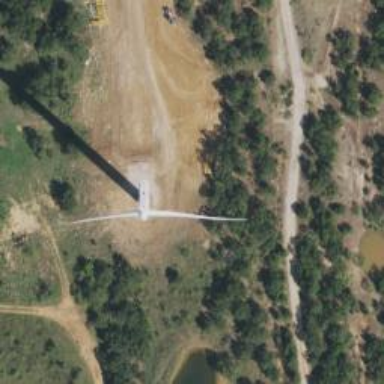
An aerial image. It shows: Wind generator powered by horizontal-axis wind turbine.